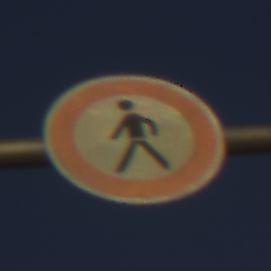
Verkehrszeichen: VerbotFussgaenger
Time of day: SunriseSunset
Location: Outdoor (Nature)
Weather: Clear
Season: NotSpecified
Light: Natural